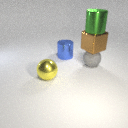
large gray rubber sphere below large brown metal cube